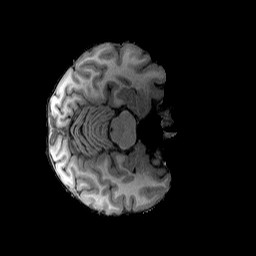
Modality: T1w
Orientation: axial
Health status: healthy